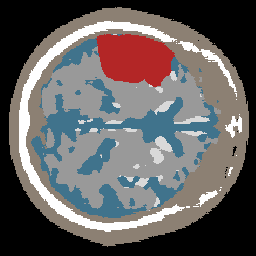
Label: lesion